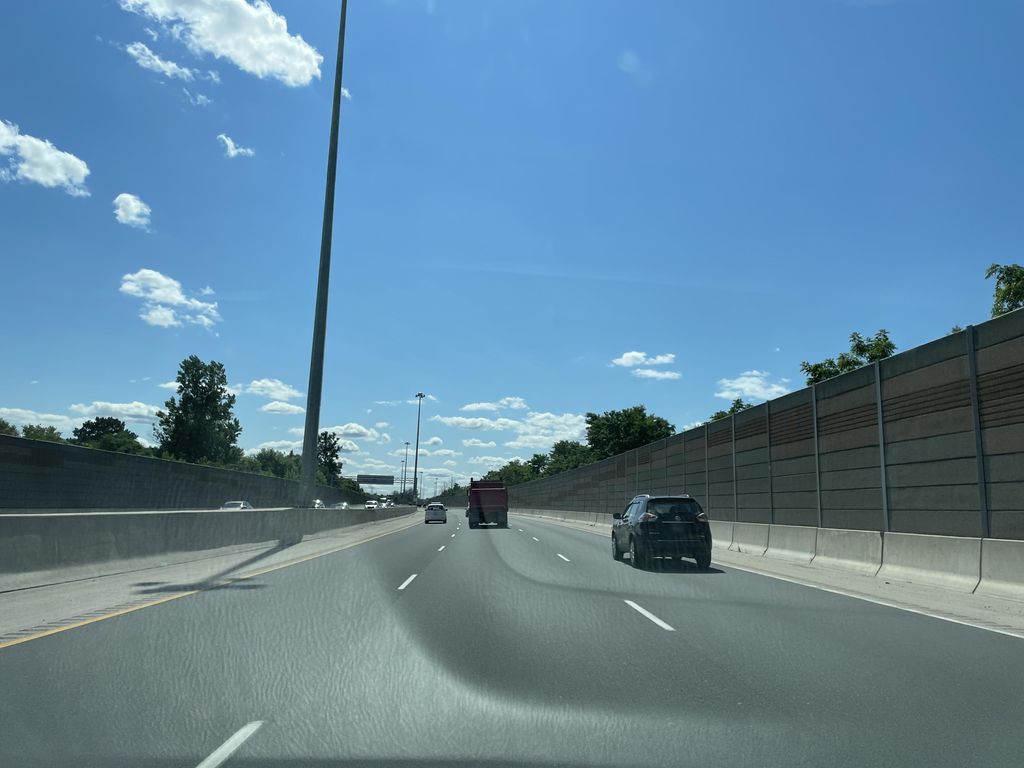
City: kitchener-waterloo